Question:
Hi, I just want to convert this Mysql Table structure into crateData tables.
Below is list of tables associated with this Polling App.
1. user (User details)
2. Poll (Poll details)
3. Rating (Rating for a poll)
4. PollComment (Comments belongs to a poll by user)
5. FavouritePoll (List on Favourite Polls by user)
6. user_follow (User on which it has to follow)
7. Category (Category on which Poll belongs)
Thanks
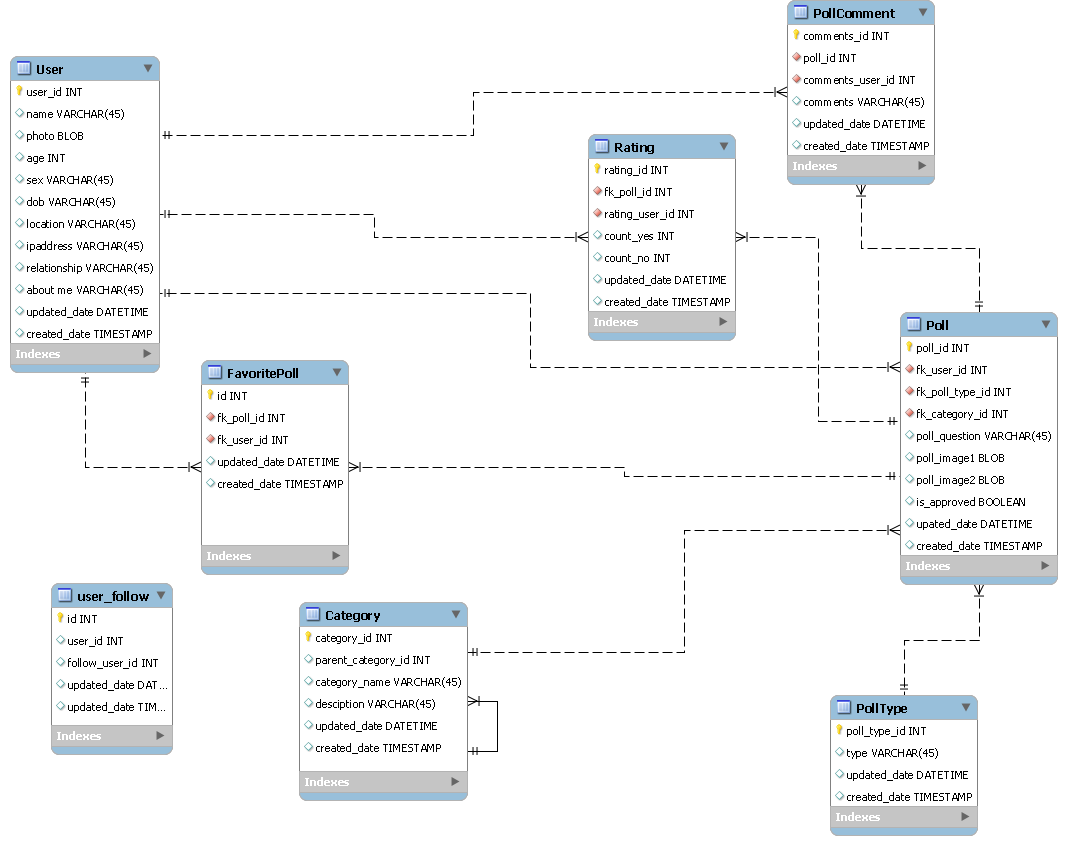
Answer: Thanks @Bernd Dorn for your elaborated answer
regarding your schema:
@Bernd Dorn:
you need to do things a bit different not only for crate but for general performance reasons. so there is no general answer on how to transform the schema. just some point outs here.
in general you should create a blob table for your binary objects like images (see <URL> and reference them via the digest, which is of type string.
data types (see <URL> :
for varchar* use string
for datetime use timestamp
proposed structure changes:
use the poll_id as routing value if possible.
in general, try to avoid primary keys which are only there as accessor . crate currently does not support automatic key generation. so the client has to provide those ids. it is hard to generate unique integer values, since you cannot have a incrementing value without shared state. you can a uuid function and string as column type for ids (for example the poll type could be a speaking identifier).
for ratings i would suggest building the primary from the unique values. also use one column for up and down ratings, like this:
create table ratings (
poll_id int primary key,
user_id int primary key,
rating byte
) clustered by (poll_id);
favoritepoll could be a column on the user of type array(int) referencing the poll - or just int if only one reference is possible
currently joins need to be done on the client side, which is easy for 1:1 and n:1 relations. any other types of joins can be worked around by denormalization, which depends on the queries, that are executed against the data.